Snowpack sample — Loveland Pass, Silver Plume, Colorado, USA (2/11/26, 12:00 PM MST)
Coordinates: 39.663, -105.886
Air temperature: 35 °F
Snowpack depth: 82 cm
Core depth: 10 cm
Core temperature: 15.8 °F
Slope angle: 13°, slope face: 12°
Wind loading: high
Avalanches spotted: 1
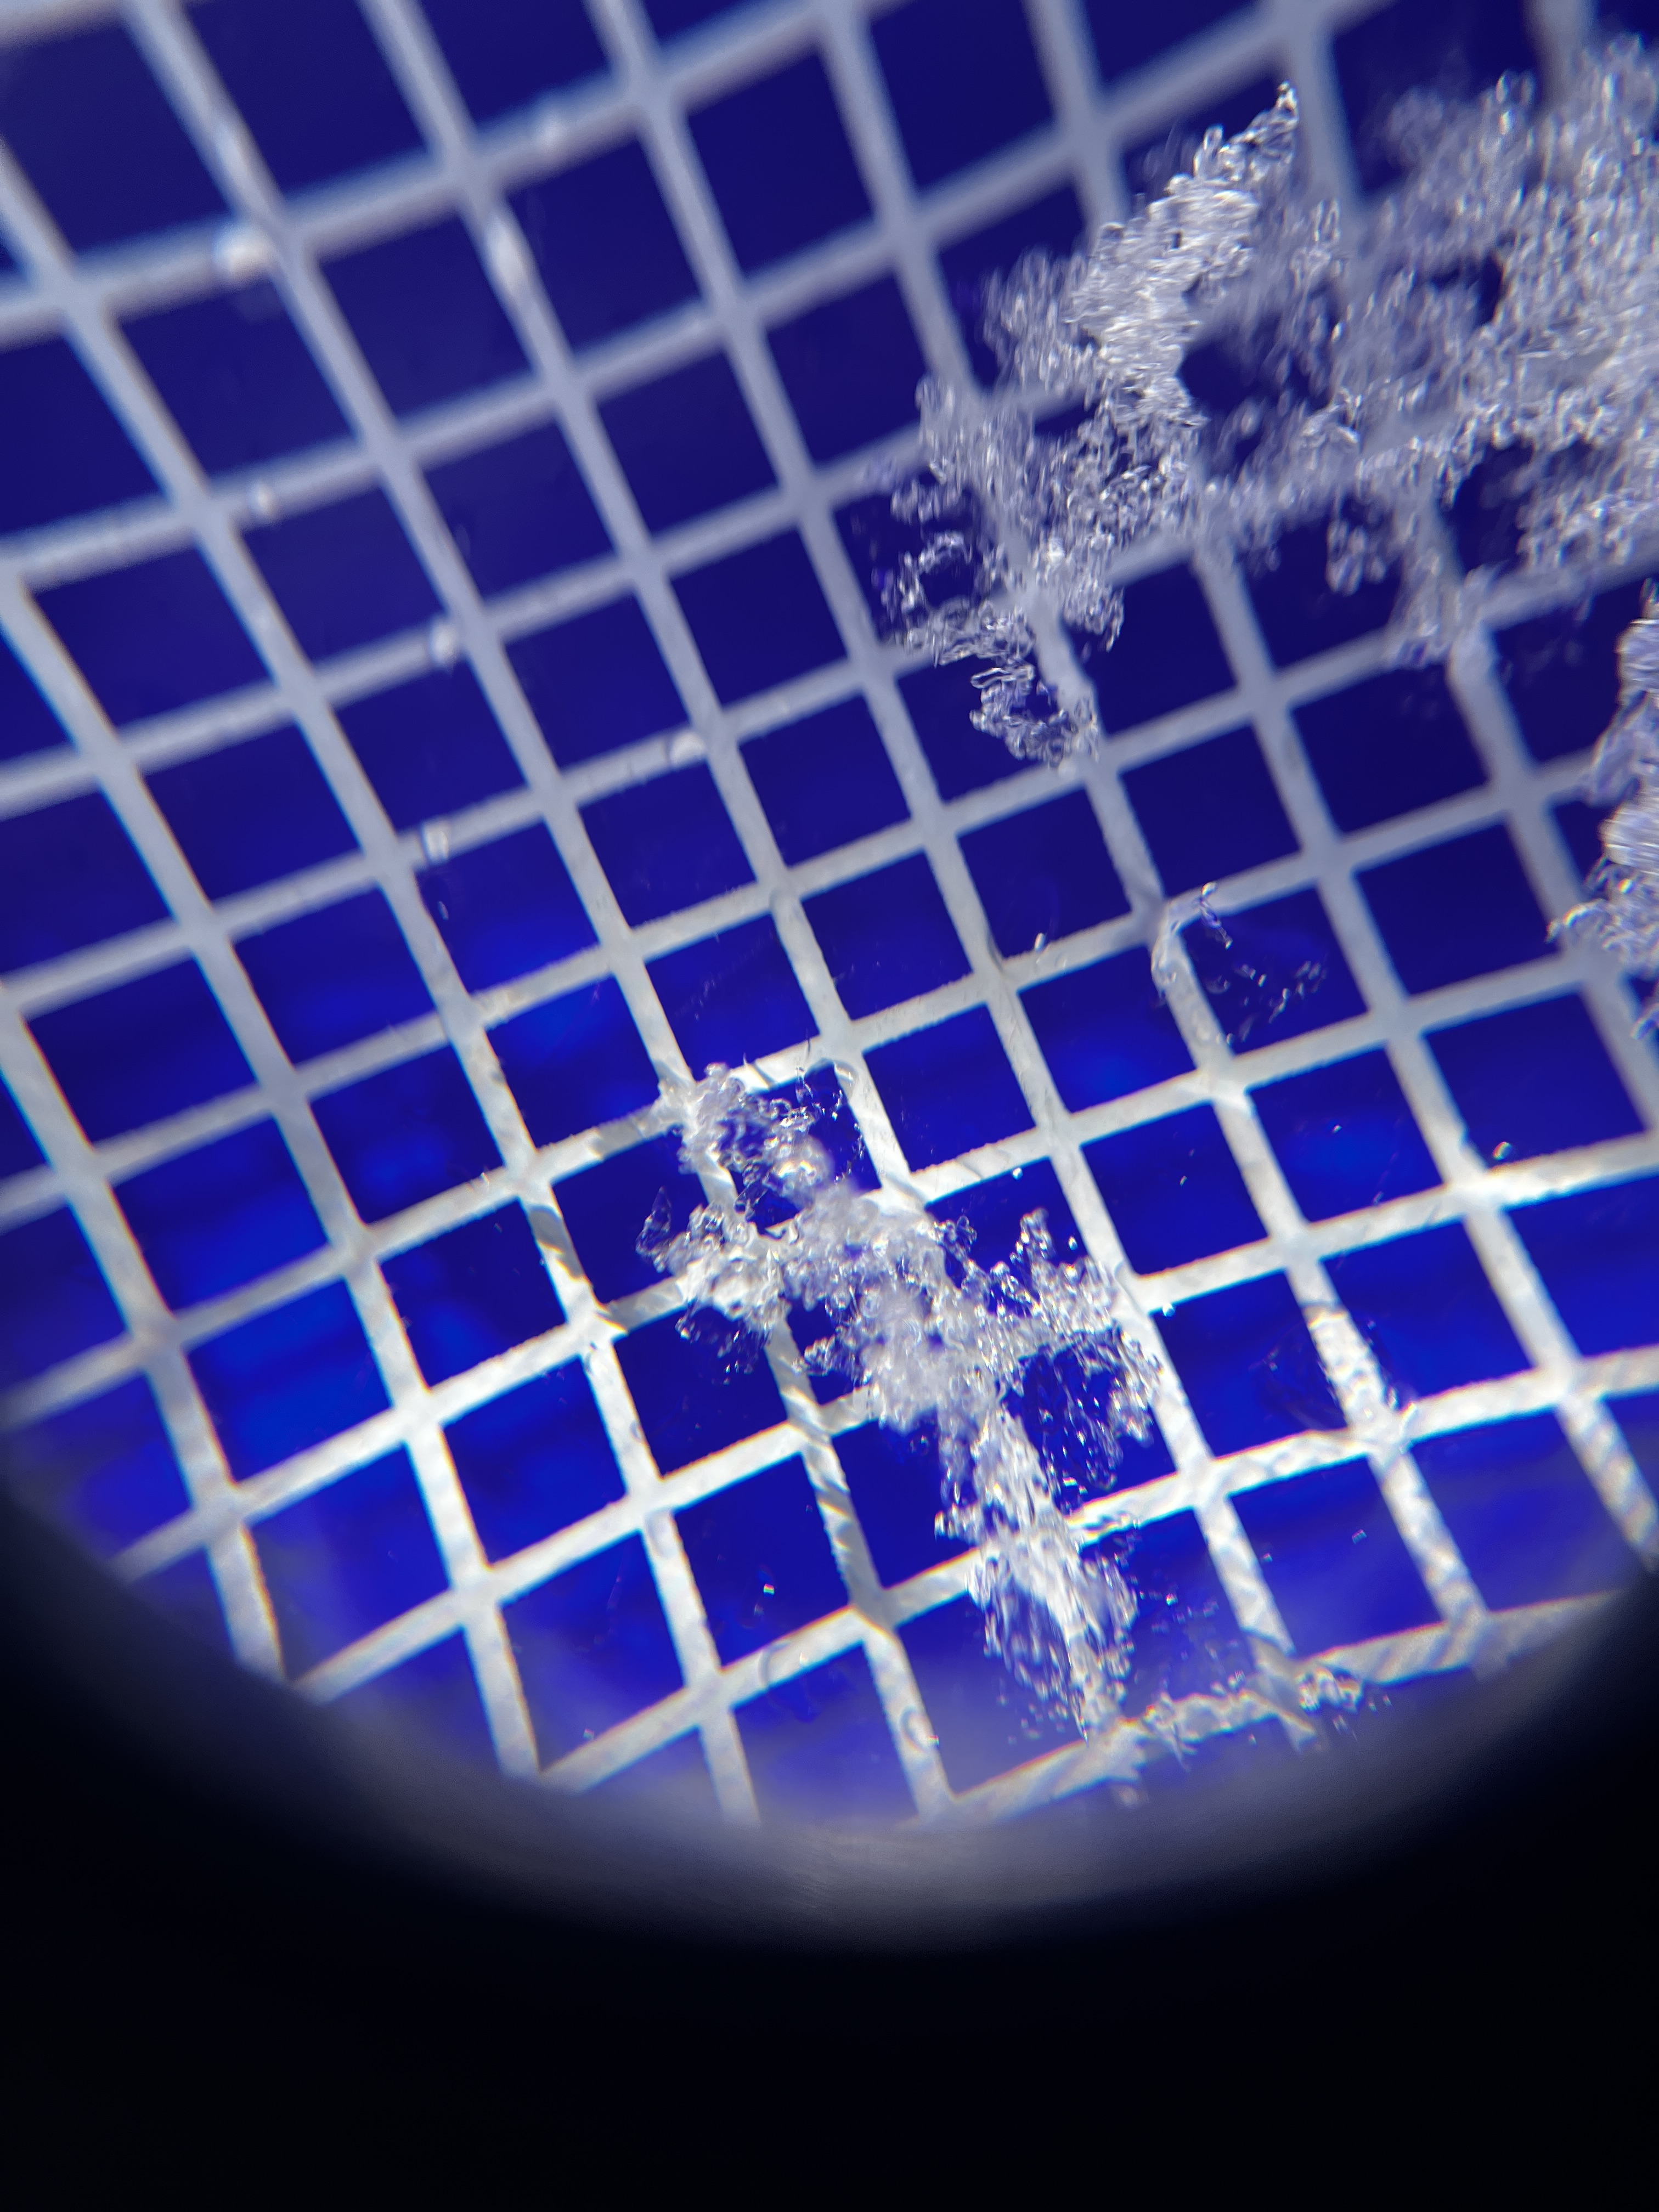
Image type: magnified_profile
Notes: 1 small avalanche spotted on the north side of the bowl, lots of wind loading